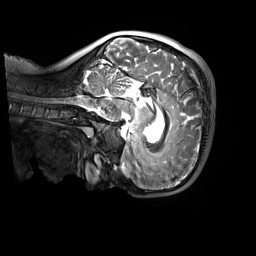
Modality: T2w
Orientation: sagittal
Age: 12
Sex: male
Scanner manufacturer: siemens
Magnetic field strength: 3 T
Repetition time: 3.2 s
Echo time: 0.408 s